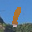
Label: 1